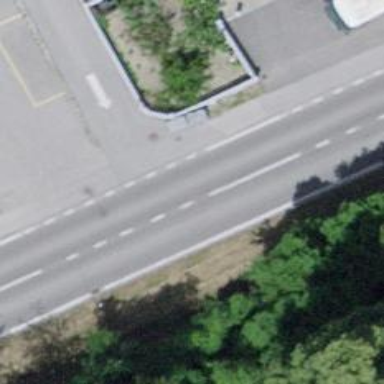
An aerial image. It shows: Tertiary road with asphalt surface and sidewalks on both sides.